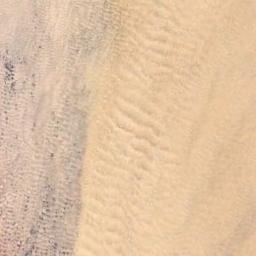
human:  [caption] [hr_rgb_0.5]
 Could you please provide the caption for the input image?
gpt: There are parallel lines in this desert .

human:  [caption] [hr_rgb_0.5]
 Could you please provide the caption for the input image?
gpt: The desert is with half of white sand and half of yellow sand .

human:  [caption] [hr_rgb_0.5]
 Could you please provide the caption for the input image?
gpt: The desert has yellow sand and some sand ripples .

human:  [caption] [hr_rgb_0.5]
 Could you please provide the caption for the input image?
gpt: The desert is smooth and wavy on one side .

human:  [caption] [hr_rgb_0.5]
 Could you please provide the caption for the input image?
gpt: A yellow desert covered with sand .